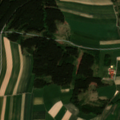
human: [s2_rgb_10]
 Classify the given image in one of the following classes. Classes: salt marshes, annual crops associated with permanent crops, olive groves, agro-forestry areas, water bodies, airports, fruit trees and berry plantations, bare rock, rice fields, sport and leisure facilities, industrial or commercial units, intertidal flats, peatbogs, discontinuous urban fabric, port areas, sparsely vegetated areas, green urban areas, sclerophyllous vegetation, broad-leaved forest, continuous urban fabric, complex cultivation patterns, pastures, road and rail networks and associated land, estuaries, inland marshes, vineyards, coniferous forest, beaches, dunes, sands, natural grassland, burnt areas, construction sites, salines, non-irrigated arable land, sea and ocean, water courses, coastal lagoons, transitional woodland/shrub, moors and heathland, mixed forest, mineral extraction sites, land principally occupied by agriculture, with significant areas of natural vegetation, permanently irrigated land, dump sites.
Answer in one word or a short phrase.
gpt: non-irrigated arable land, land principally occupied by agriculture, with significant areas of natural vegetation, coniferous forest